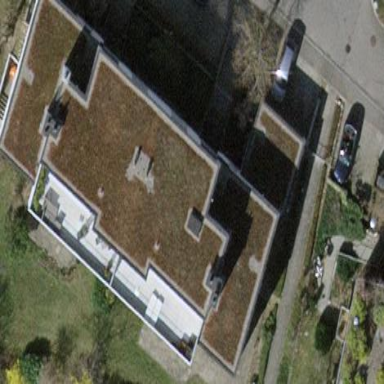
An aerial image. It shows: Building part with flat roof.